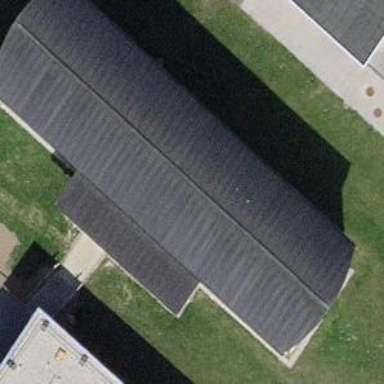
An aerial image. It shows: School building.